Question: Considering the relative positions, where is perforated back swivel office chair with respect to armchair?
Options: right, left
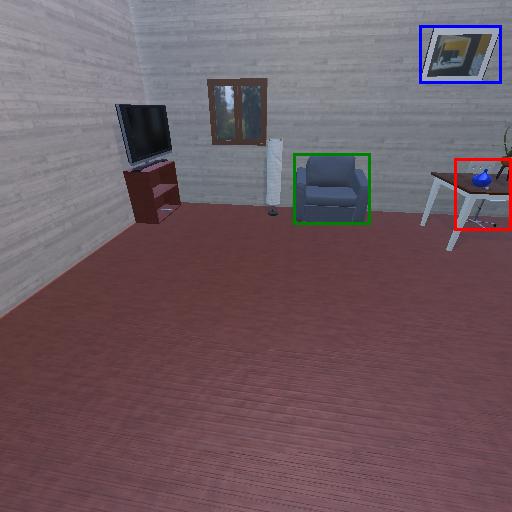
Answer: right